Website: home-depot
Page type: review-order
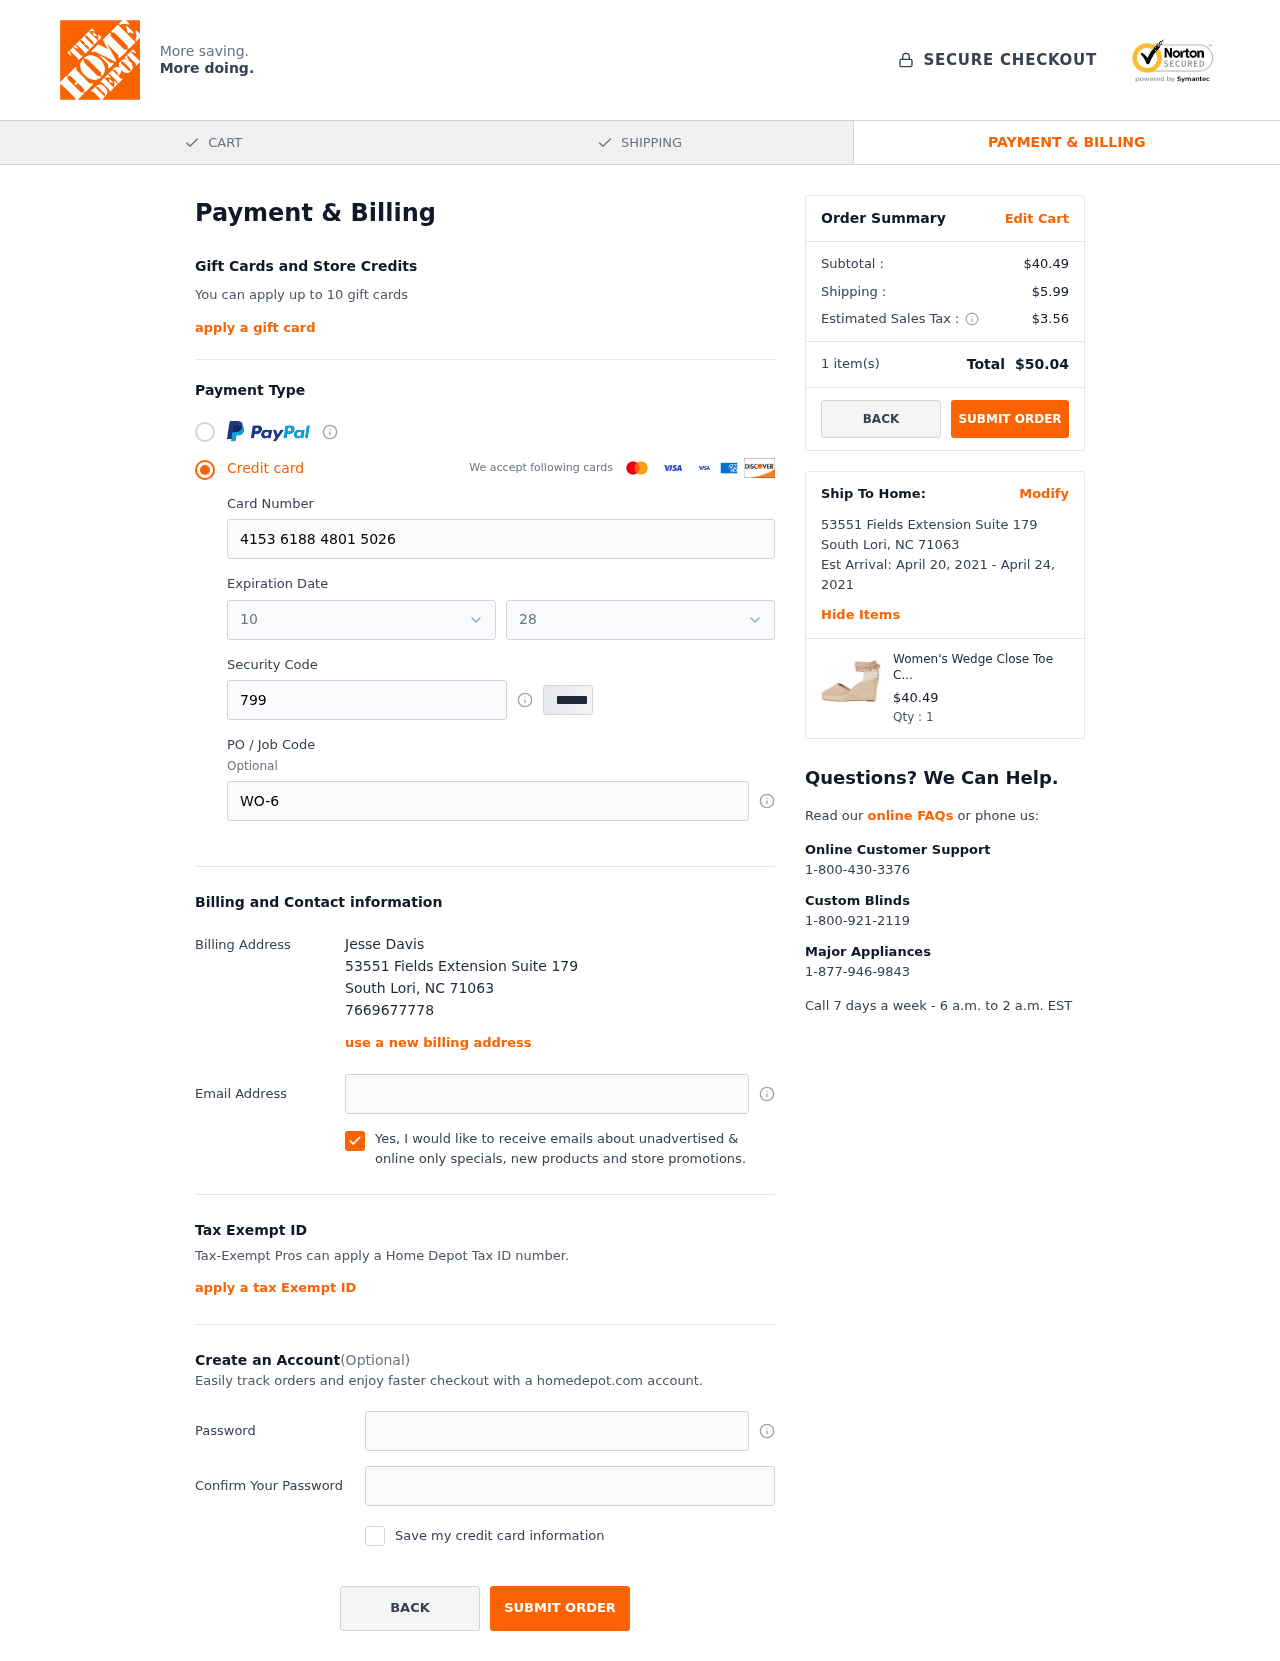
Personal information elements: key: PII_CARD_EXPIRY_MONTH
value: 10
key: PII_CARD_EXPIRY_YEAR
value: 28
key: PII_CITY
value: South Lori
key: PII_FULLNAME
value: Jesse Davis
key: PII_PHONE
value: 7669677778
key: PII_POSTCODE
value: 71063
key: PII_STATE_ABBR
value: NC
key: PII_STREET
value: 53551 Fields Extension Suite 179
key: PII_CARD_NUMBER
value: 4153 6188 4801 5026
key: PII_CARD_CVV
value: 799
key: PII_JOB_CODE
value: WO-637281
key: PII_EMAIL
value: jesse.davis@hotmail.com
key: PII_STREET2
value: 53551 Fields Extension Suite 179
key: PII_POSTCODE2
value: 71063
Product elements: key: PRODUCT1_NAME
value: Women's Wedge Close Toe Canvas Espadrille Sandal, Pink, 8 US
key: PRODUCT1_PRICE
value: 40.49
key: PRODUCT1_QUANTITY
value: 1
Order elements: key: ORDER_SUBTOTAL
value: $40.49
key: ORDER_SHIPPING_COST
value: $5.99
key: ORDER_TAX
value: $3.56
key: ORDER_NUM_ITEMS
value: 1
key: ORDER_TOTAL
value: $50.04
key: ORDER_SHIPPING_DATE
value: April 20, 2021
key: ORDER_DELIVERY_DATE
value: April 24, 2021